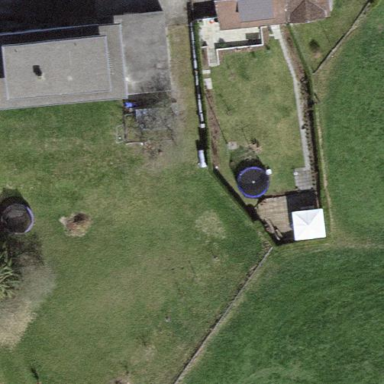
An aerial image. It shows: Farmyard area.